Field crop: maize
Growth stage: 2
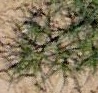
Species: salsola